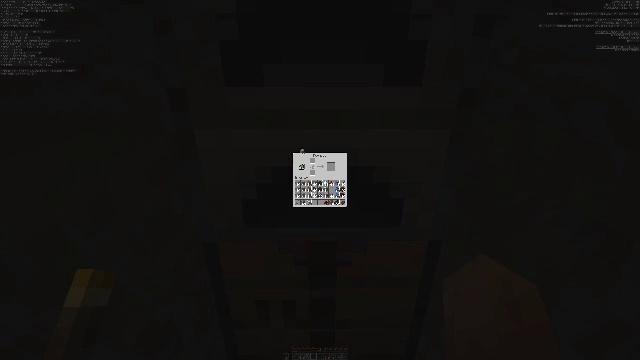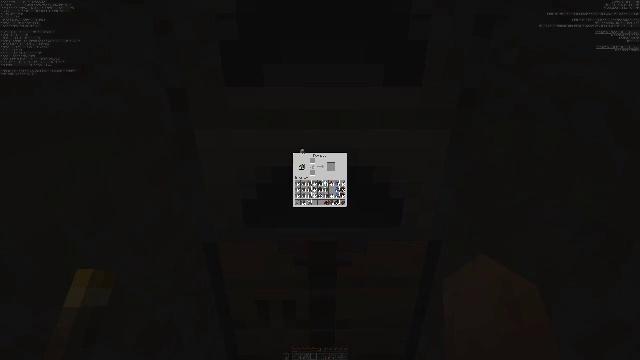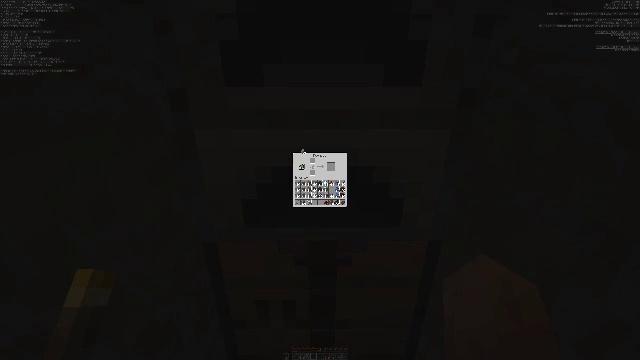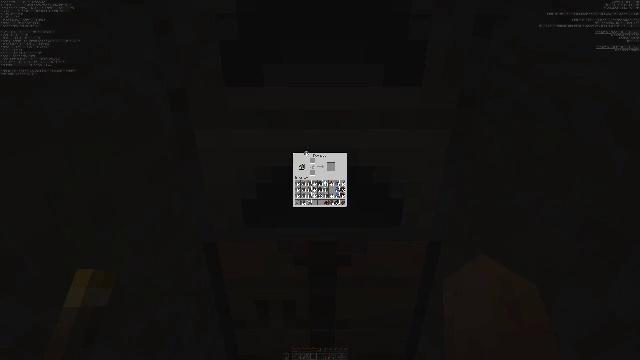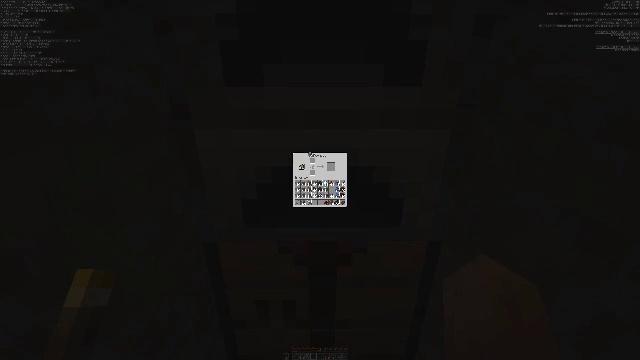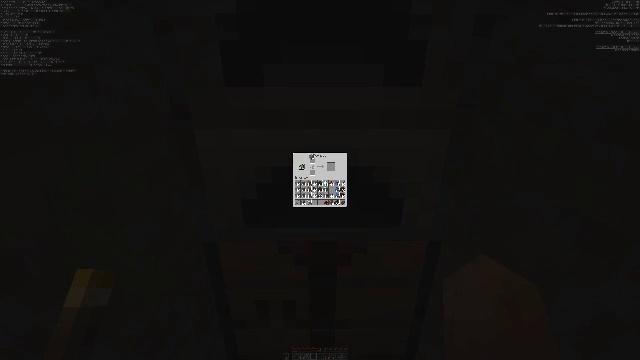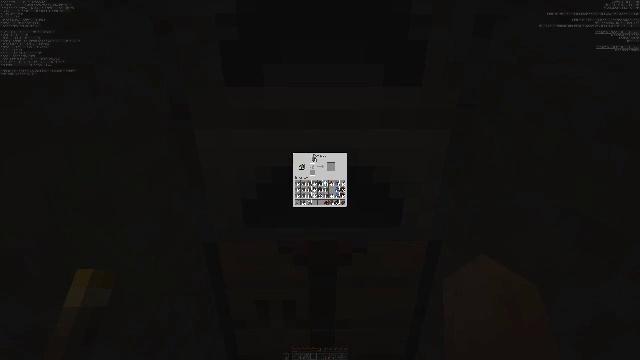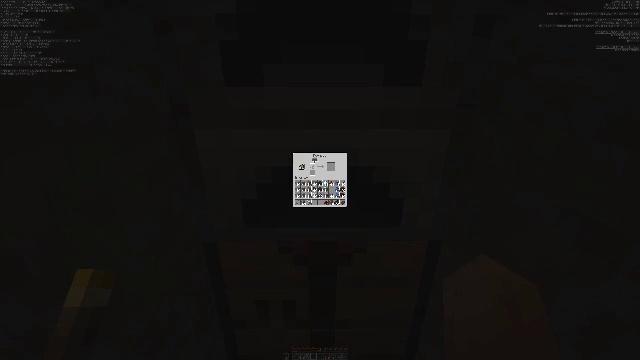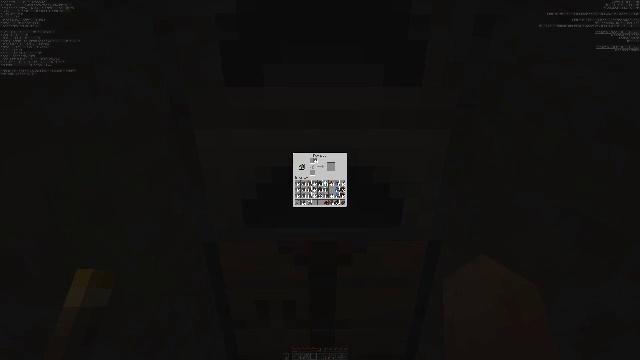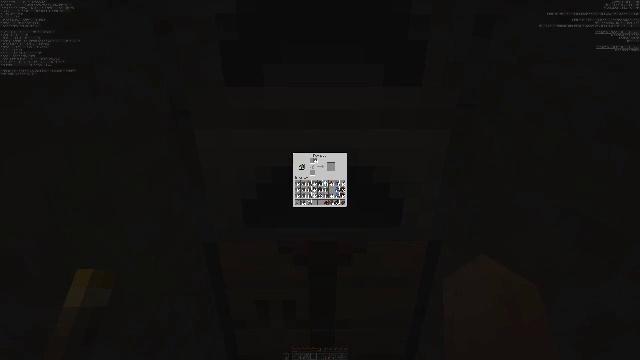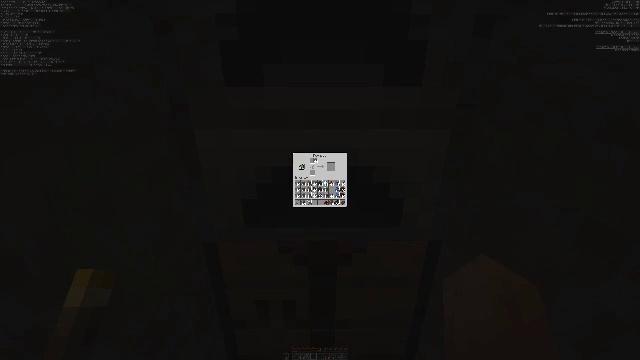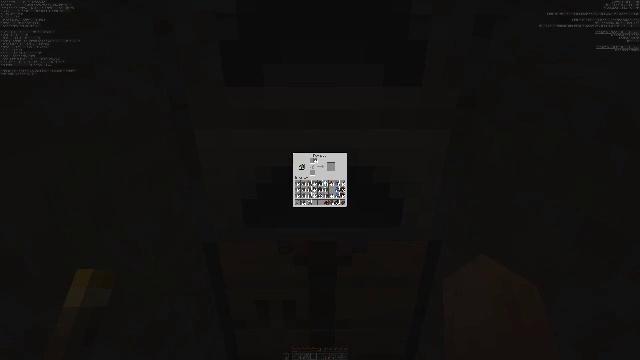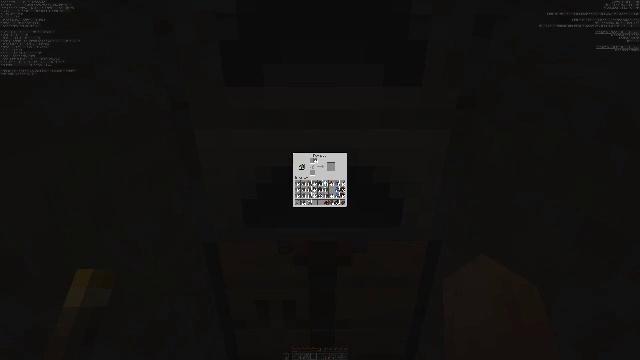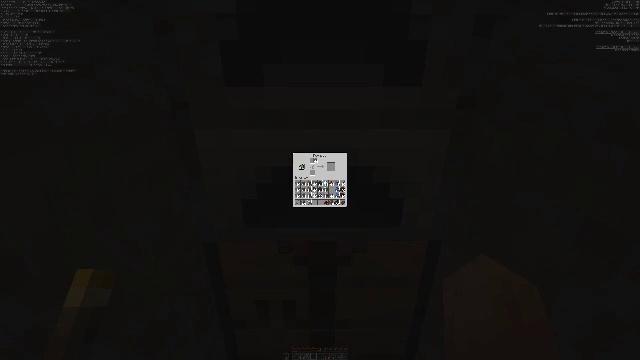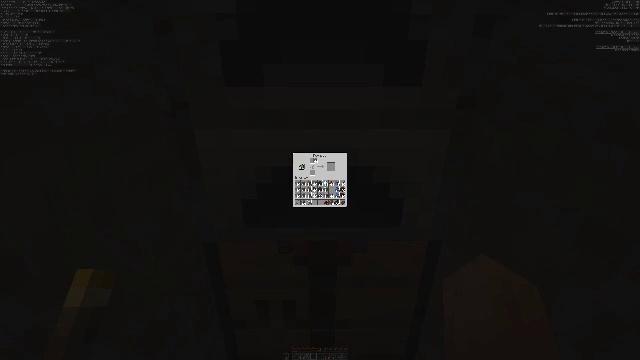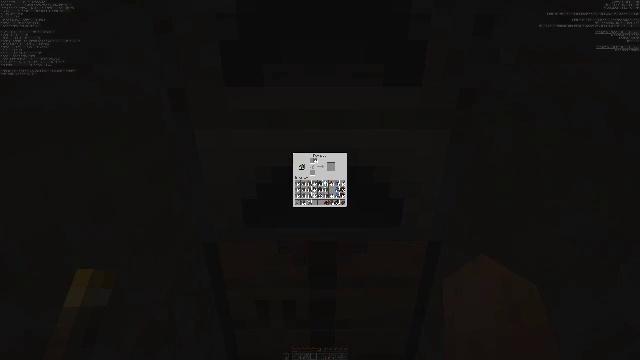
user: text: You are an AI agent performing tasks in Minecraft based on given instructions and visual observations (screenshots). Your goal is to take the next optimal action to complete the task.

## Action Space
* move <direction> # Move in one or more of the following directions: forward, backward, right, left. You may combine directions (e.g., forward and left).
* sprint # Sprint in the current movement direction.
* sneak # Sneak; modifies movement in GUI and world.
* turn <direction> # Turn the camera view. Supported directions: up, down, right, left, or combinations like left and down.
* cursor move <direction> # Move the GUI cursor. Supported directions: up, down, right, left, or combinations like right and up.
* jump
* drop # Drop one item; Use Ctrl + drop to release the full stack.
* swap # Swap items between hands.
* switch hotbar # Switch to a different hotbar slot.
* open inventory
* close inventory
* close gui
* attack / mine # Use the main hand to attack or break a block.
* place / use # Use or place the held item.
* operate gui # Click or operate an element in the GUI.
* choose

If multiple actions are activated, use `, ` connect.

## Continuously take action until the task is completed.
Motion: motion action
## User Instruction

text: Create an iron ingot using iron ore and a furnace.
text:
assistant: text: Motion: no_op
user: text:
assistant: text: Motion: no_op
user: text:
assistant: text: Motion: turn right
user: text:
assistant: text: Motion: turn right
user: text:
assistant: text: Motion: turn down
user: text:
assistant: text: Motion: no_op
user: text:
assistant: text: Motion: no_op
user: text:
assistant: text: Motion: no_op
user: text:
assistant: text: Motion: no_op
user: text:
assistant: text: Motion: no_op
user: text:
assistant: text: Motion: use / place
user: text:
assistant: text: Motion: use / place
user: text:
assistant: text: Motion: use / place
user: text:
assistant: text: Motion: use / place
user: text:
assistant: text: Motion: no_op
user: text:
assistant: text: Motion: no_op
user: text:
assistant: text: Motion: no_op
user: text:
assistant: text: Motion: no_op
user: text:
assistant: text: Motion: no_op
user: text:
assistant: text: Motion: no_op
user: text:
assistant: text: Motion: no_op
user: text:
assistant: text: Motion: use / place
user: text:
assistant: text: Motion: use / place
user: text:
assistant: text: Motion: use / place
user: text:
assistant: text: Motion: no_op
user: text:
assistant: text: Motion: no_op
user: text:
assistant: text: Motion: no_op
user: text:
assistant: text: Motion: no_op
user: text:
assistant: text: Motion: no_op
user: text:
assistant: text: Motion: no_op